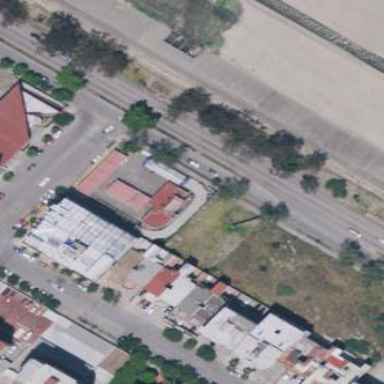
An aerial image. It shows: Car wash facility located inside building.